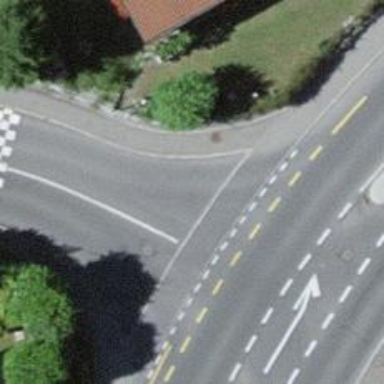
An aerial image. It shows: Unmarked crossing on footway.